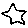
Label: star